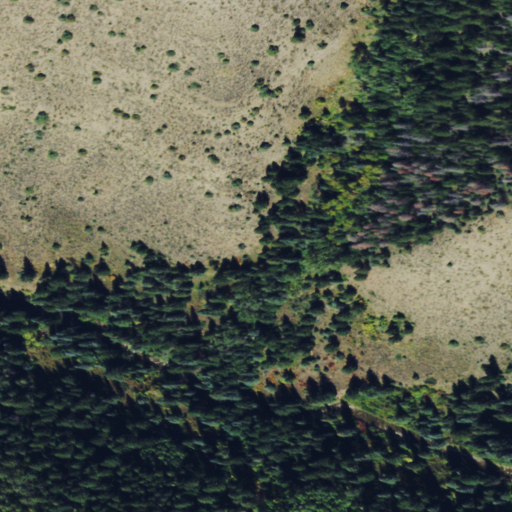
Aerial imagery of valley in Colorado named Bear Gulch containing evergreen forest, shrub, woody wetlands, mixed forest, and deciduous forest